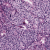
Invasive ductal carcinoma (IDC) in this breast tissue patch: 0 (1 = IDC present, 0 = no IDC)